Field crop: tomato
Growth stage: 2
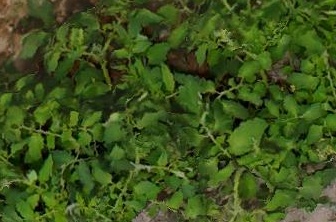
Species: tomato